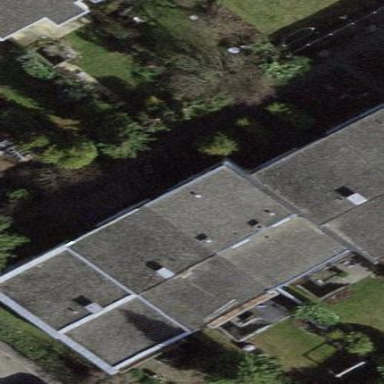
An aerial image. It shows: Terrace building.